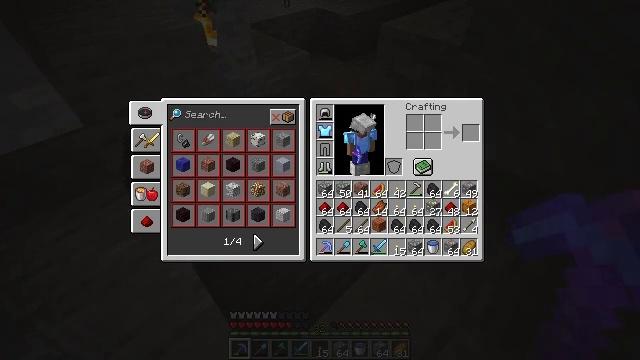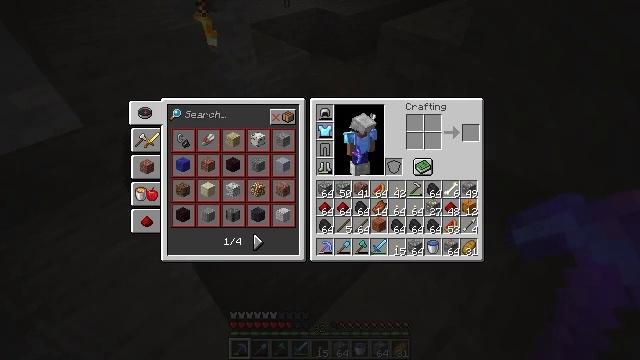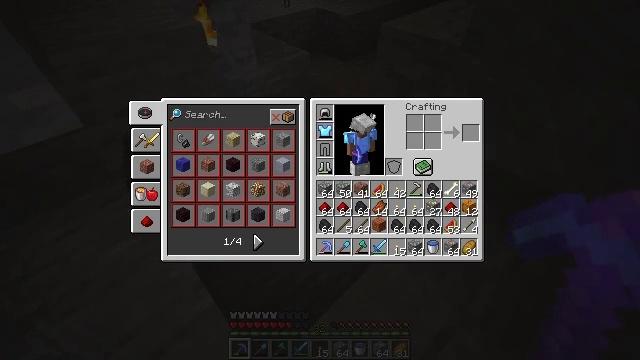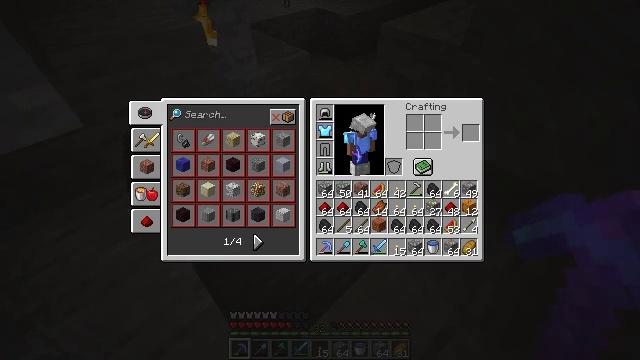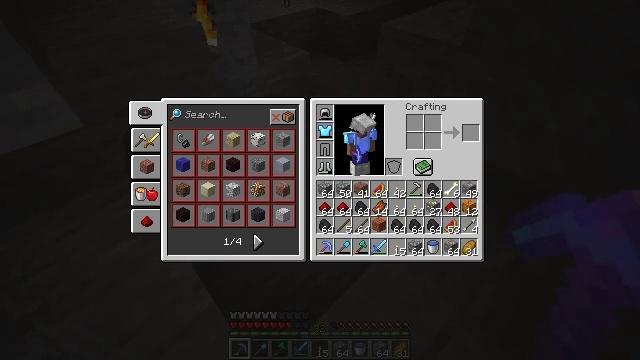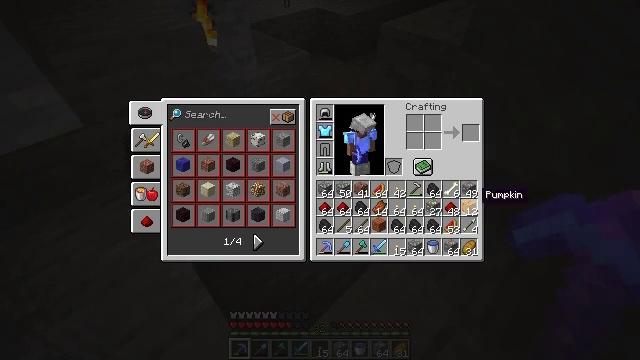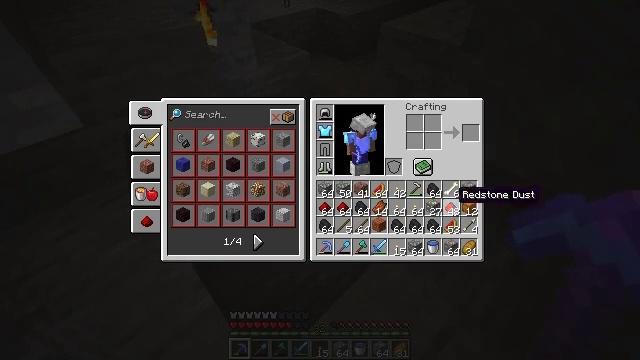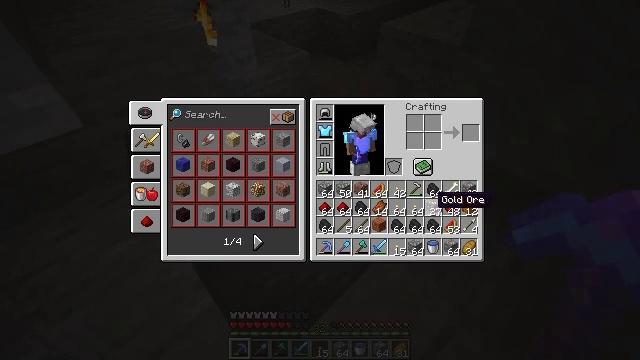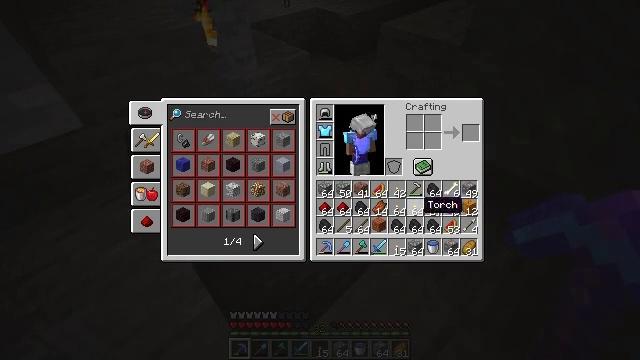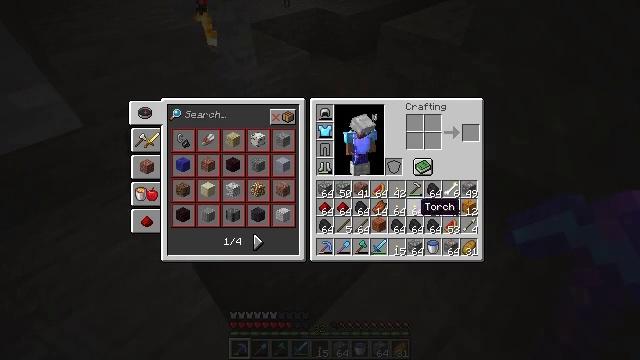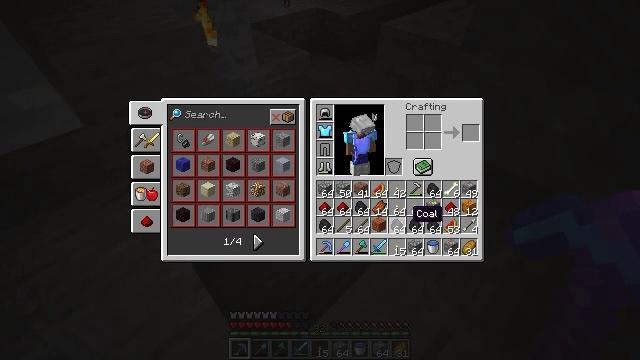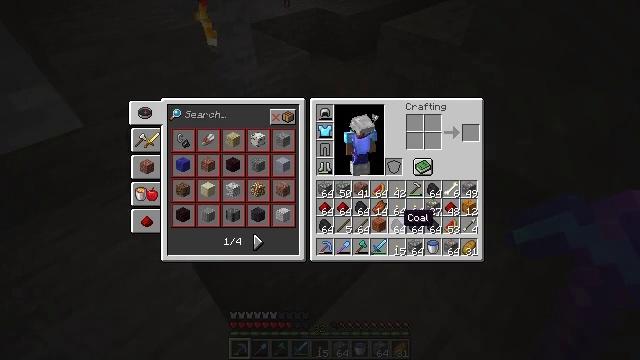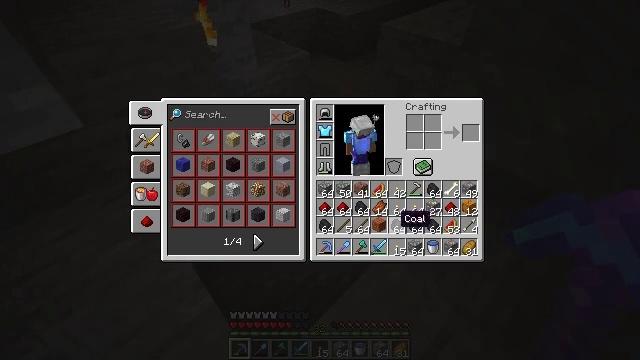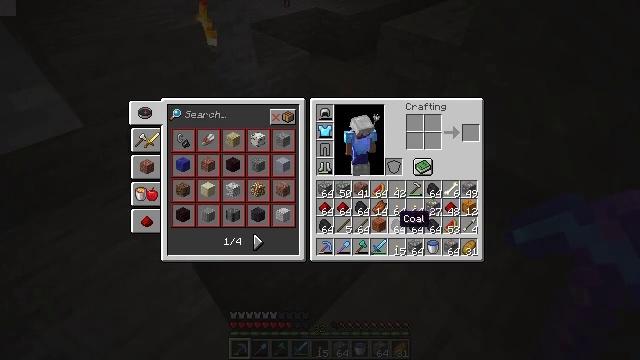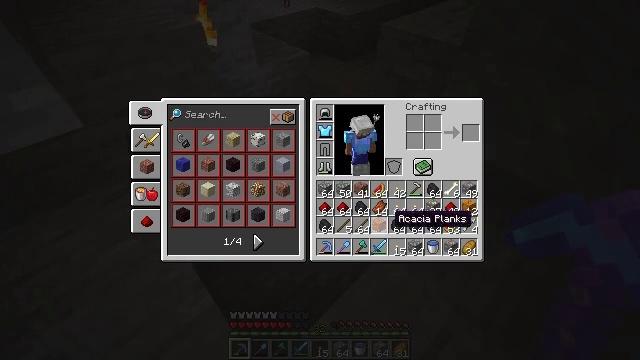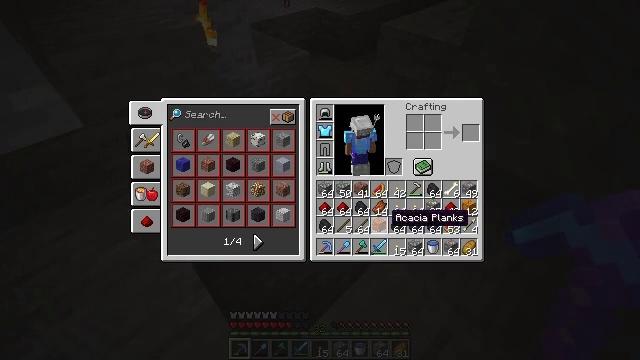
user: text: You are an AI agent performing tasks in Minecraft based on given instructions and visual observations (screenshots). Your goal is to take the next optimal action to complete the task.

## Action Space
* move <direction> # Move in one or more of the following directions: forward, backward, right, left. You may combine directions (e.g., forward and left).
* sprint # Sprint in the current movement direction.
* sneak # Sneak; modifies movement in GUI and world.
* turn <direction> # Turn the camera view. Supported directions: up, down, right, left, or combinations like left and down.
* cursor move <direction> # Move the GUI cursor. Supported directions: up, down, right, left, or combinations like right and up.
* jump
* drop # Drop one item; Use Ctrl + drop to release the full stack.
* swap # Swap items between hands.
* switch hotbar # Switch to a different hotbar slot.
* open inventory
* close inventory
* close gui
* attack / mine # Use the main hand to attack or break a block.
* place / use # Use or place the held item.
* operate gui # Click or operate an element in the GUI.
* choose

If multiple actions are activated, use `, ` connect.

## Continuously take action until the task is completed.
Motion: motion action
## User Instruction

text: Remove acacia planks from the inventory.
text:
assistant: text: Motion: no_op
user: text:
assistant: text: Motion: no_op
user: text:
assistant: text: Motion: no_op
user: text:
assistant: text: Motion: no_op
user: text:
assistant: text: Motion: cursor move left
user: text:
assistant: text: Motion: cursor move left
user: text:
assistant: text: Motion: cursor move left
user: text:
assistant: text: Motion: cursor move left
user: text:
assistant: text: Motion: no_op
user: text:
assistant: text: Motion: cursor move left and down
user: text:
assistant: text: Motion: cursor move left
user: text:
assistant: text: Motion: no_op
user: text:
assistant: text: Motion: no_op
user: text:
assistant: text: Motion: no_op
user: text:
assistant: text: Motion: no_op
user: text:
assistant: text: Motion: no_op
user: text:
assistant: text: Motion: no_op
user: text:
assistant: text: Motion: operate gui
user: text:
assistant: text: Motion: operate gui
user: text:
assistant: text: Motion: cursor move right and up
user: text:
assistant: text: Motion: cursor move right and up
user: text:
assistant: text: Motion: cursor move right and up
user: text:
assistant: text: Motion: cursor move right, operate gui
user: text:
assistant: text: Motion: operate gui
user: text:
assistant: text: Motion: operate gui
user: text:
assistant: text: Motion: no_op
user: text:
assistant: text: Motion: no_op
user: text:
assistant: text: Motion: no_op
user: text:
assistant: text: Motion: no_op
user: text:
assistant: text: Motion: no_op